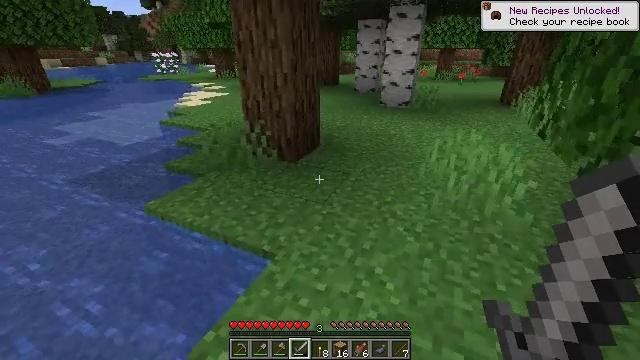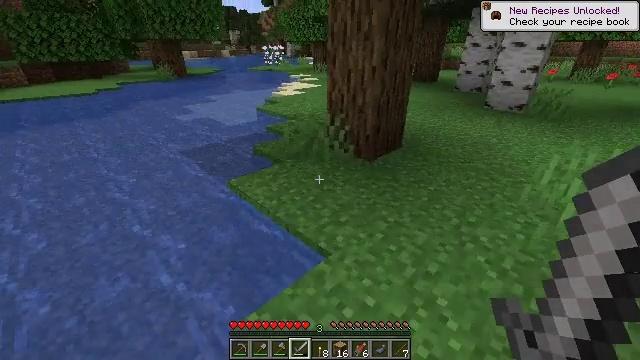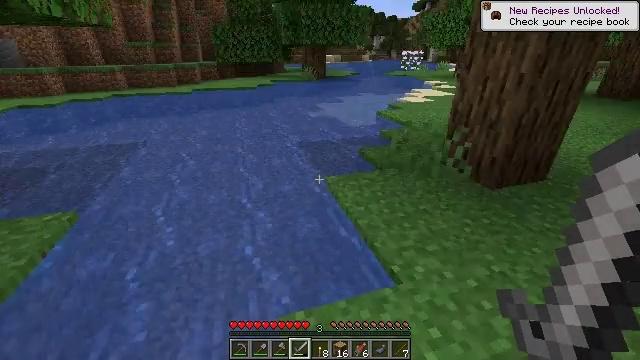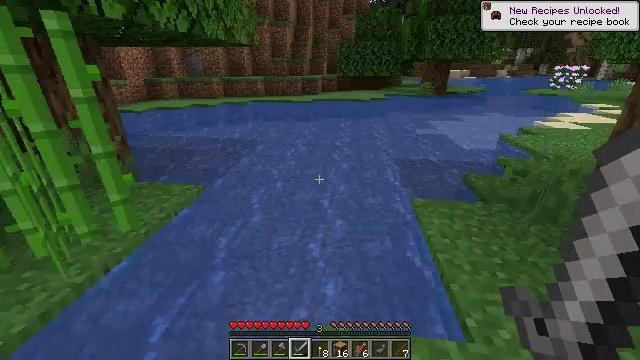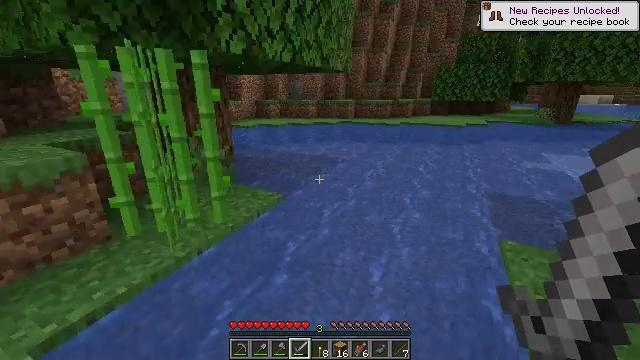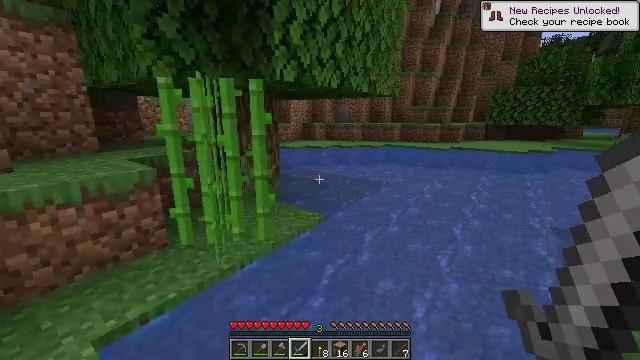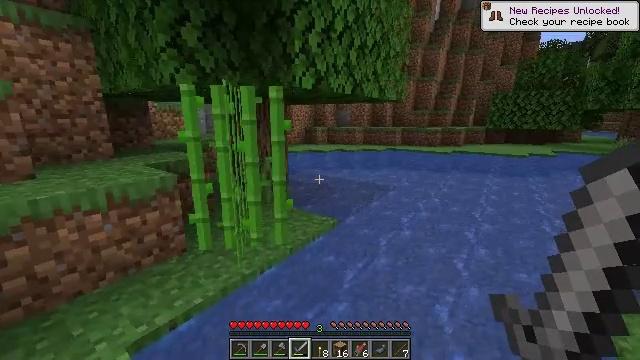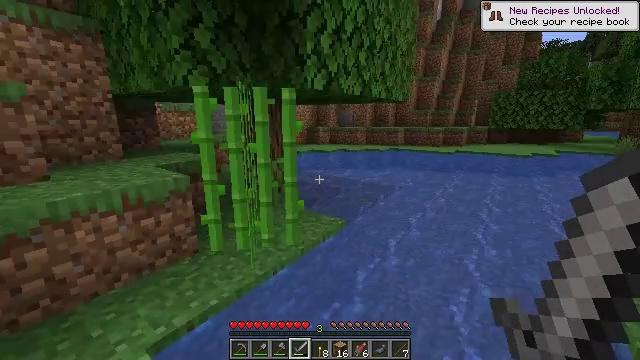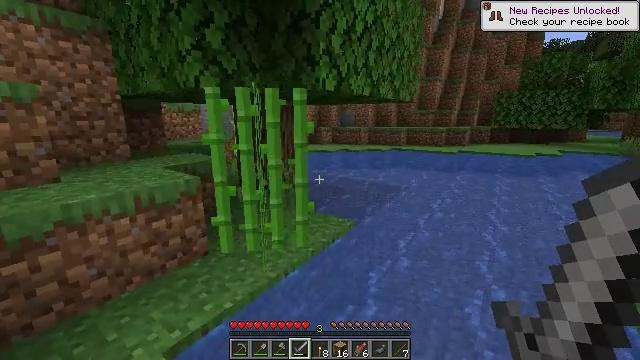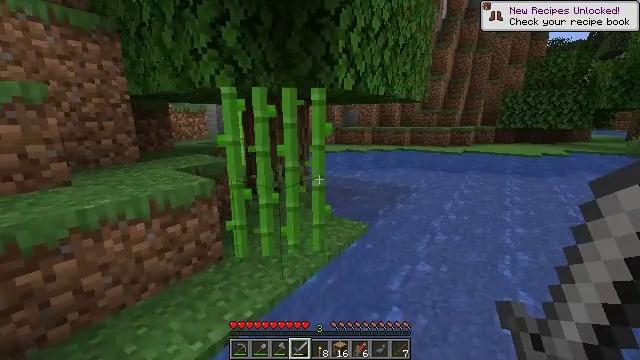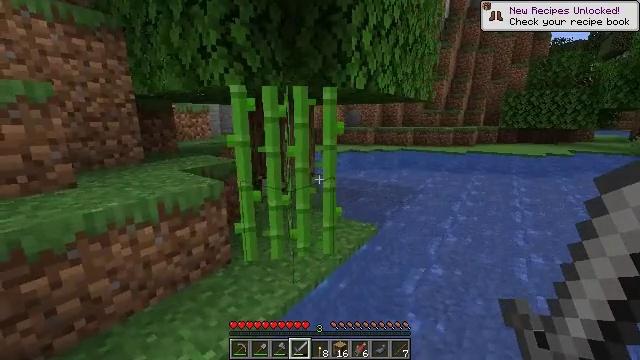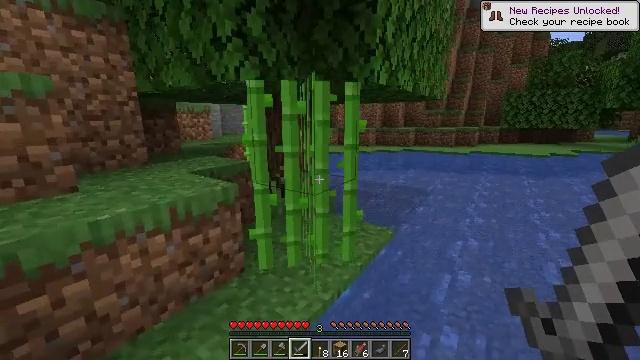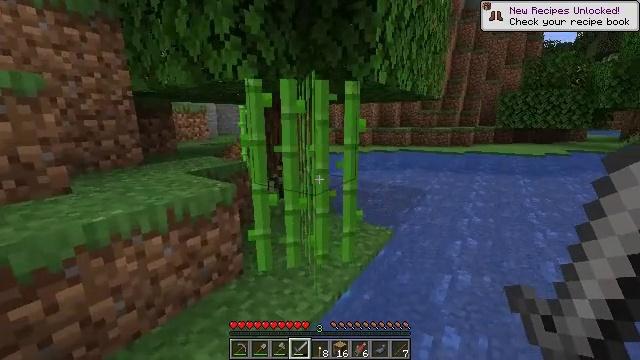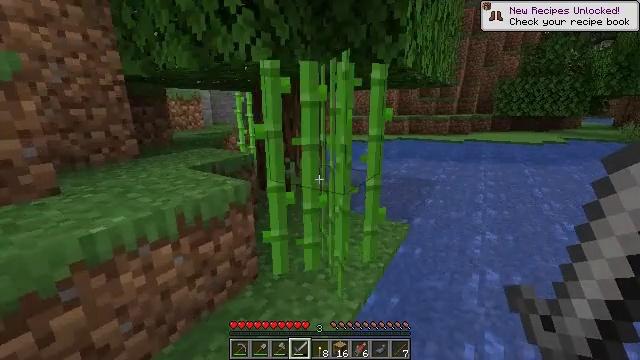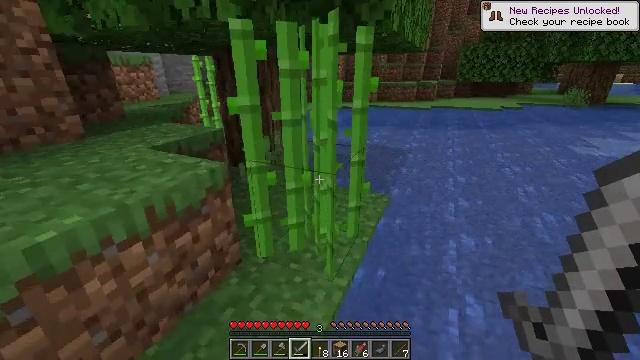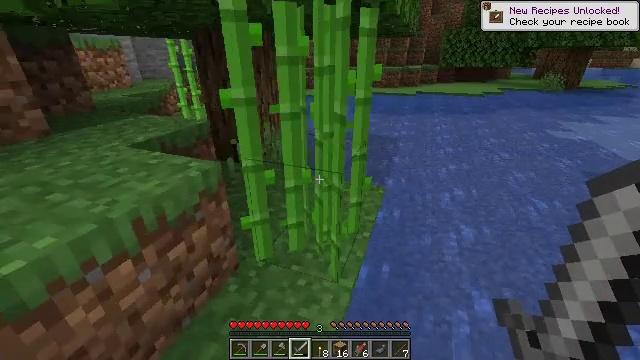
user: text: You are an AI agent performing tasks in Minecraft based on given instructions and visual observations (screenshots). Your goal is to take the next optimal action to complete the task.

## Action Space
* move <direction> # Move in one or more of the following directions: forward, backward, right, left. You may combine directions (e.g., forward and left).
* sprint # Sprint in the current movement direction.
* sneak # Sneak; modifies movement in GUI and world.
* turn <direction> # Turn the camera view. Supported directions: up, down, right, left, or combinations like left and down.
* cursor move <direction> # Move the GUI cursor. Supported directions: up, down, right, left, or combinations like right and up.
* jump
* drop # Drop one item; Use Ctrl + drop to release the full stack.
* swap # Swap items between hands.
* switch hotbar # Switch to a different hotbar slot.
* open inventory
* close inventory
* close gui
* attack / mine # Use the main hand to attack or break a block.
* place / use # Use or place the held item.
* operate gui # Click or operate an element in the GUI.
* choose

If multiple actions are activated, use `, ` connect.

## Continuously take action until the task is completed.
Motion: motion action
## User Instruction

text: Mine the sugar cane near rivers.
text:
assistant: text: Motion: move forward and move right, turn left and down
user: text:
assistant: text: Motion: move right, turn left
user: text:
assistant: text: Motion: move right, turn left and up
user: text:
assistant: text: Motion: move left, turn left and up
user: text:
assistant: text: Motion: move left, turn left and up
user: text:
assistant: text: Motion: move left
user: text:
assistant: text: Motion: move left
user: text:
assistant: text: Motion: move forward and move left
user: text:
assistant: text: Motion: move forward and move left
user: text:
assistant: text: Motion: move forward and move left
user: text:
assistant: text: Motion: move forward and move left
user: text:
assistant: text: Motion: move forward and move left
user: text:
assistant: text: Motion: move forward and move left, turn right and down
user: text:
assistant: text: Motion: move forward and move left, turn right and down
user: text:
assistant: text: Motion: move forward and move left, turn right and down
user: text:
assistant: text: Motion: move forward and move left, turn right and down
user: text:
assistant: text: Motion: move forward and move left
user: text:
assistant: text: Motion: move forward, attack / mine
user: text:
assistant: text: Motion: move forward, attack / mine
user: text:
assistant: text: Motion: no_op
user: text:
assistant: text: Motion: no_op
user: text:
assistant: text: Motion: move forward
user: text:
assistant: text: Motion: no_op